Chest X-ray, PA view. Patient: 69 years old, sex M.
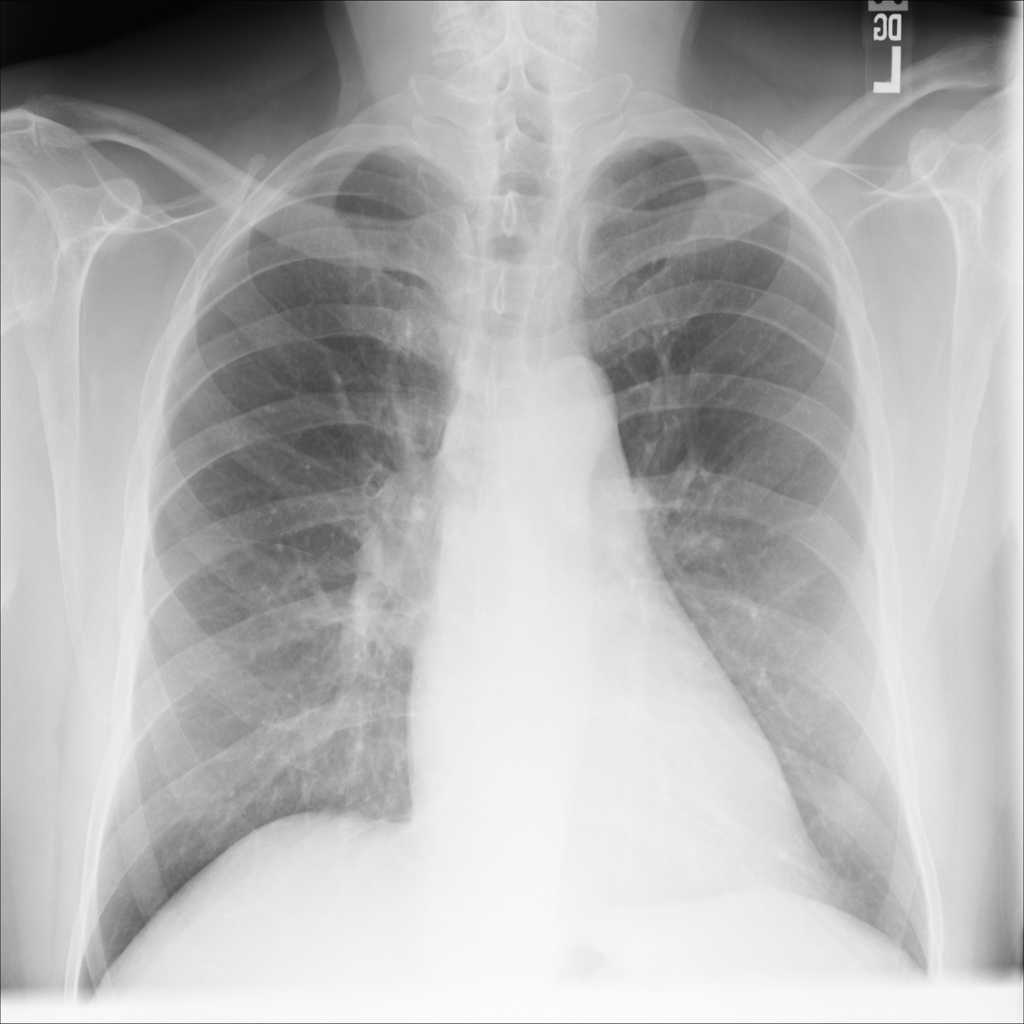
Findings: No Finding